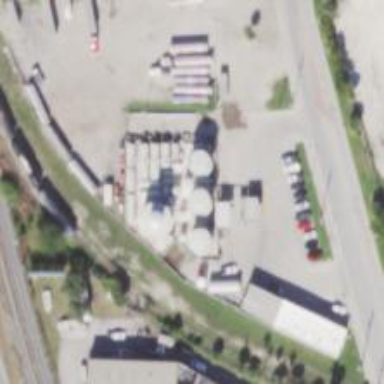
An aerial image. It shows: Storage tank that is man-made.